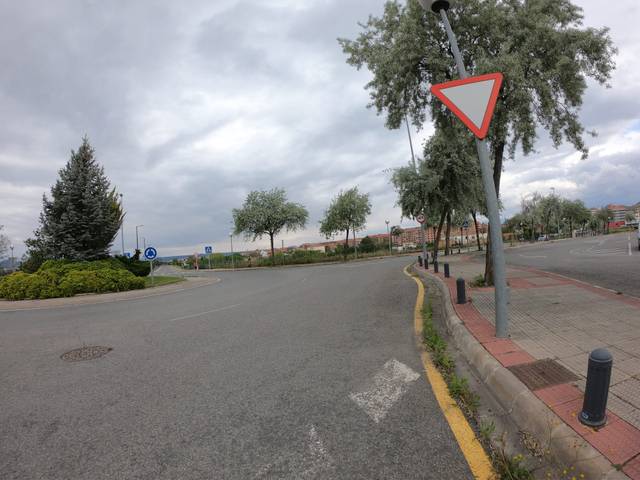
Region: Spain
Coordinates: 42.452, -2.43